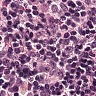
Metastatic tissue present: no